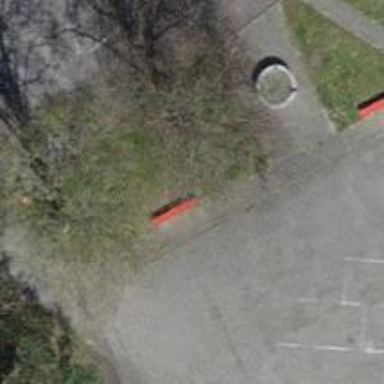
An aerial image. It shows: Red bench.